Question: We're developing a Dynamics CRM 2011 product that has a button in the ribbon that calls an external API. Currently, for this button to work, the following settings need to be changed in the browser (IE):

We would like to avoid this, because many of the target customers for this product are very security conscious. Is there a way to write the code so that it will not require these permissions to be changed, but still be able to communicate with the external API? The code running when the button is pressed in CRM is HTML and Javascript.
Thanks!
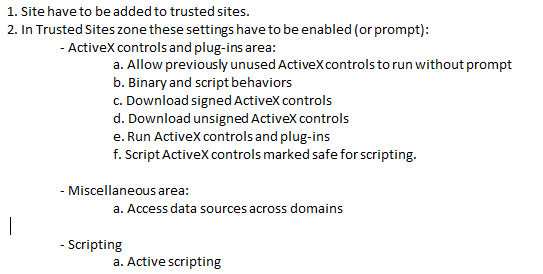
Answer: Are you in control of the API? If so, look into CORS. With CORS, all you do is basically add a few extra headers to your request response. If you use an AJAX library (like jQuerys $.ajax), you should be able to continue writing code as is. If not, a good article on how to implement cors in Javascript can be found here: <URL>
To enable cors, read up on <URL>